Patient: sex M, age 49
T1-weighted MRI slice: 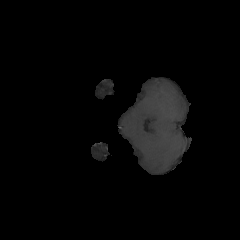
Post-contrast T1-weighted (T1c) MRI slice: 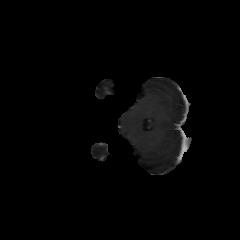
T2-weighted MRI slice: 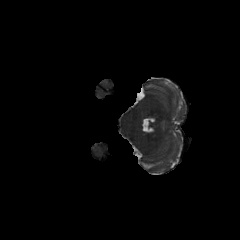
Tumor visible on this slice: no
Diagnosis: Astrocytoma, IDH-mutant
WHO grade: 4